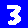
Digit: 3